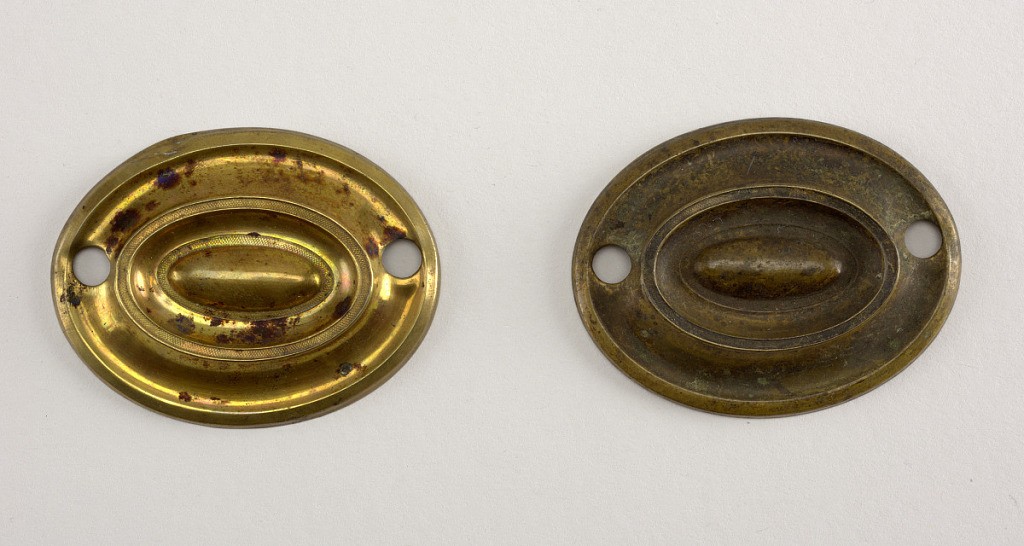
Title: Handle plate
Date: ca. 1800
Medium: Brass
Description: Elliptical in shape, horizontal. Repoussé molding and concentric concave ellipse.